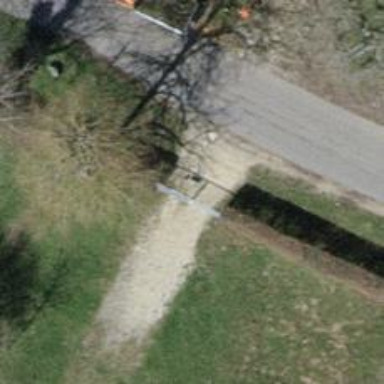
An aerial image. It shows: Gate.